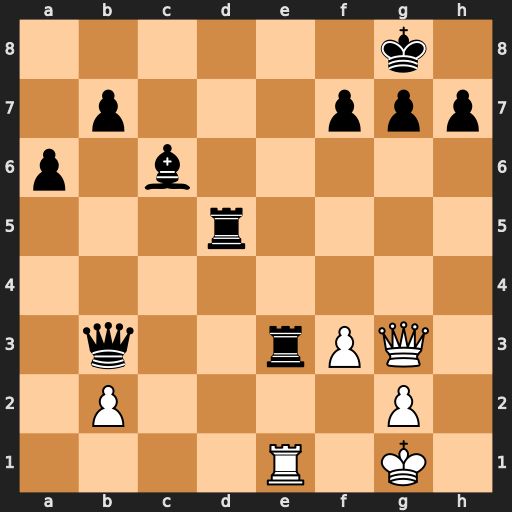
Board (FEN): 6k1/1p3ppp/p1b5/3r4/8/1q2rPQ1/1P4P1/4R1K1
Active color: w
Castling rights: -
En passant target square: -
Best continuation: Qb8+ Rd8 Qxd8+ Be8 Qxe8+ Rxe8 Rxe8#